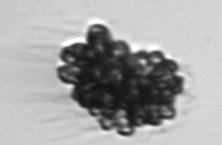
Label: Corymbellus